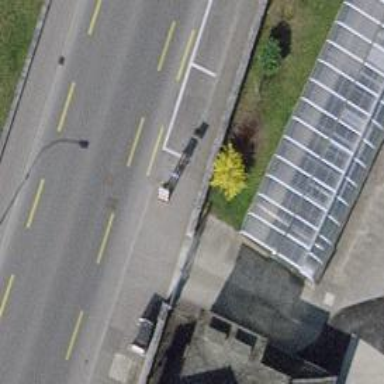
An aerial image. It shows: Asphalt sidewalk along the footway.